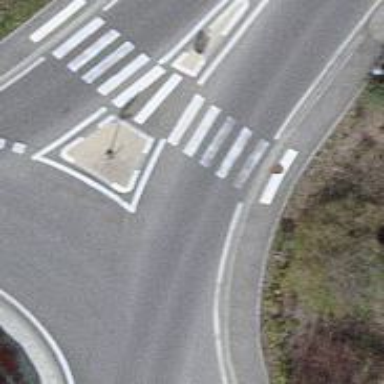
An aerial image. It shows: Uncontrolled zebra crossing with central island.